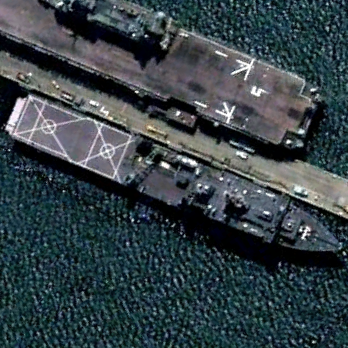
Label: combat